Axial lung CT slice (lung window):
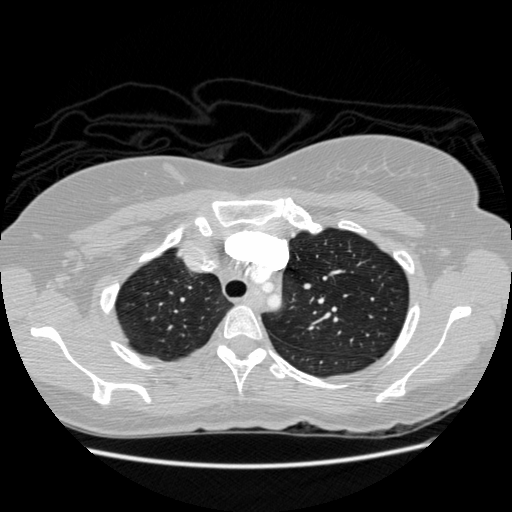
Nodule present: no